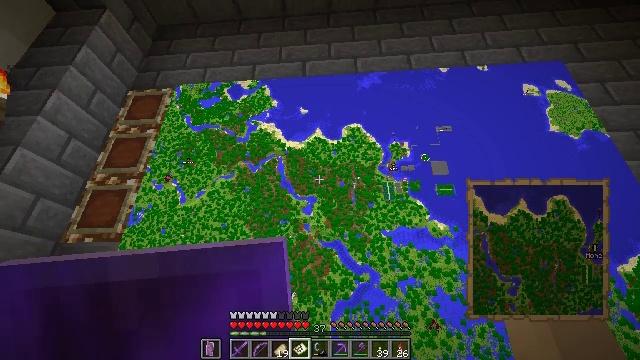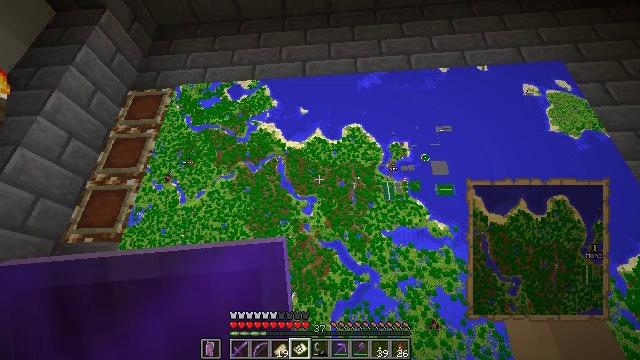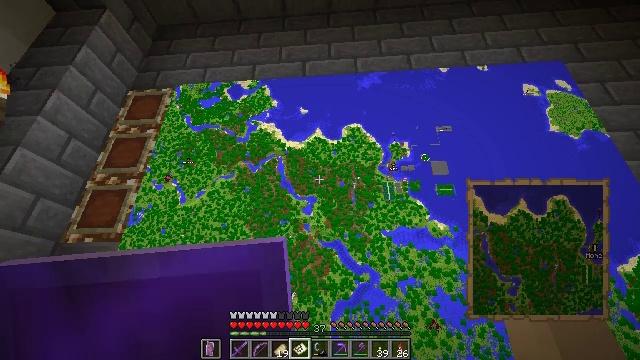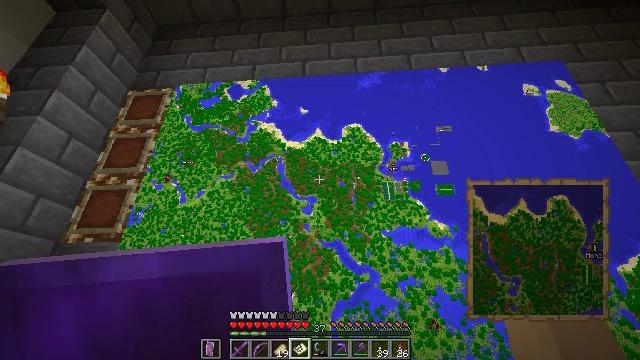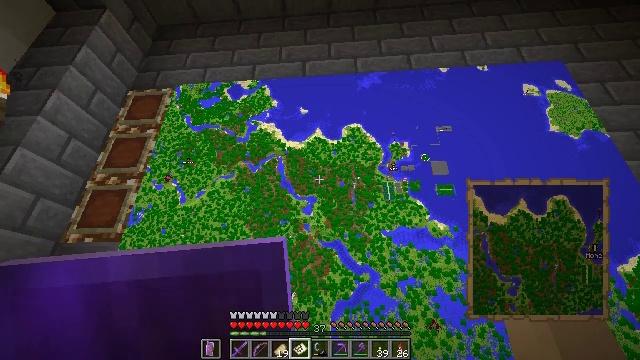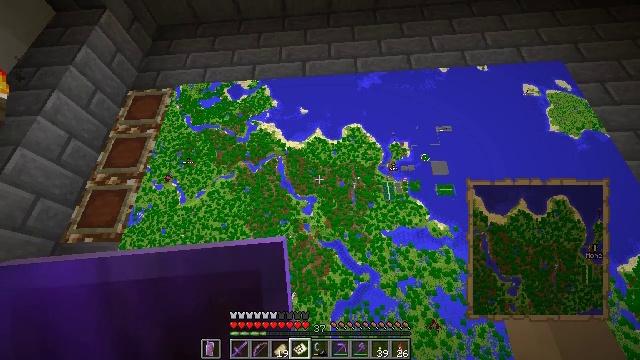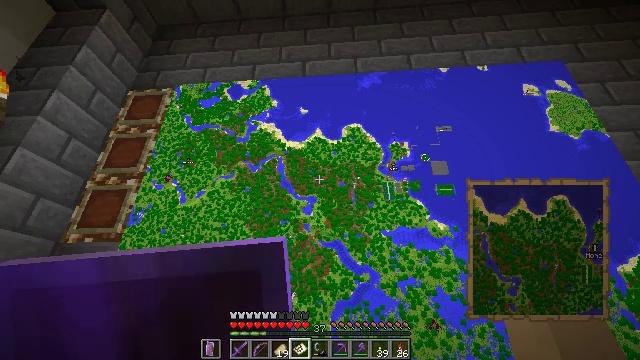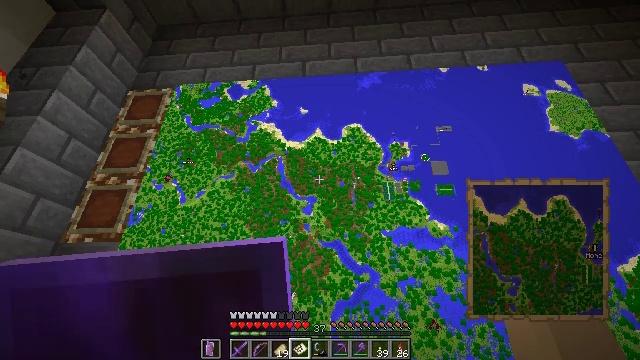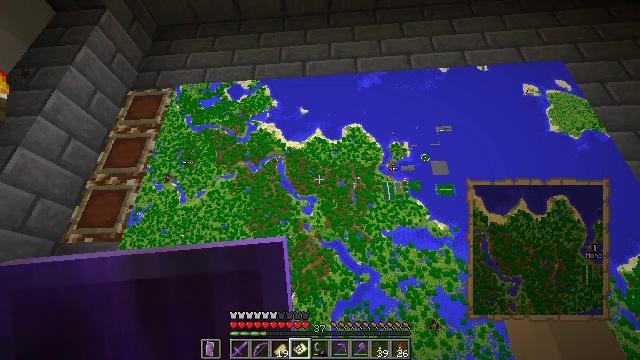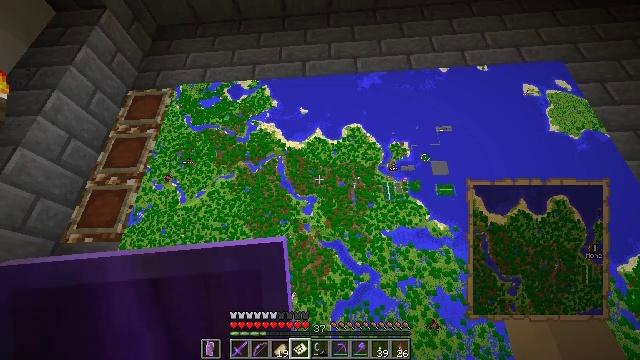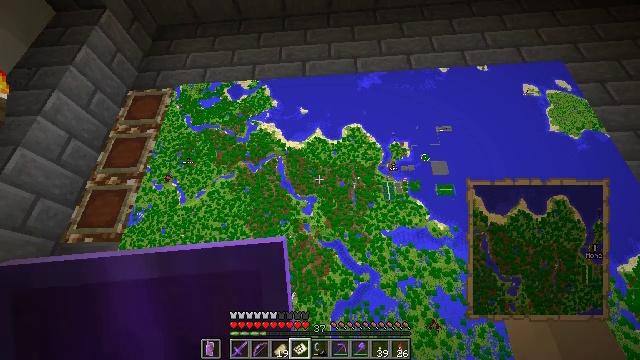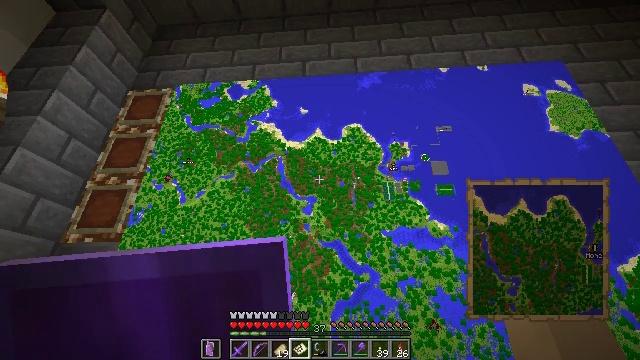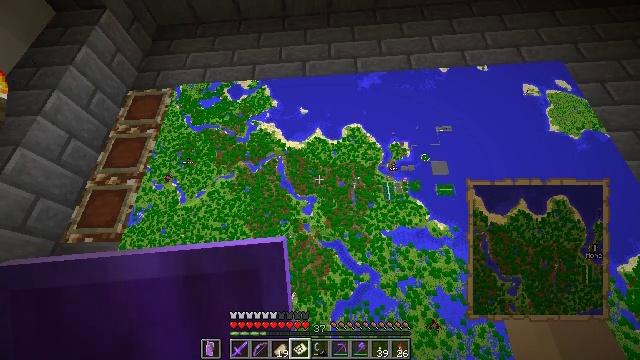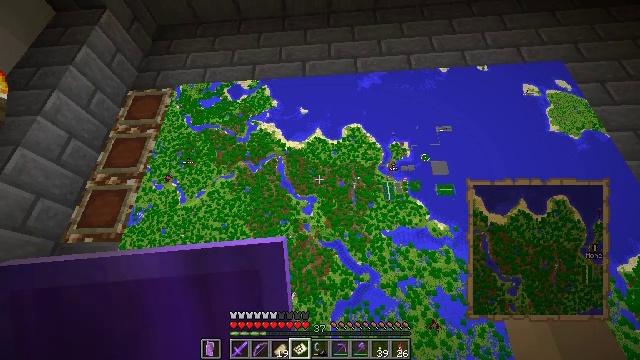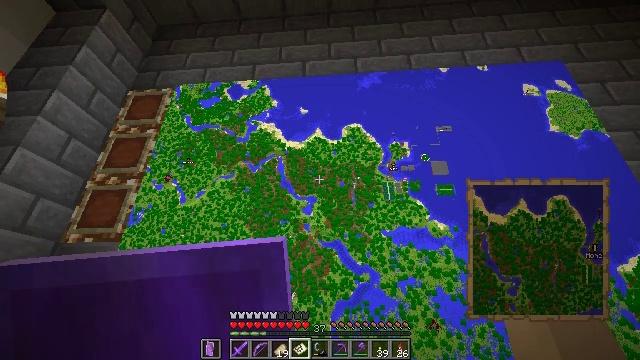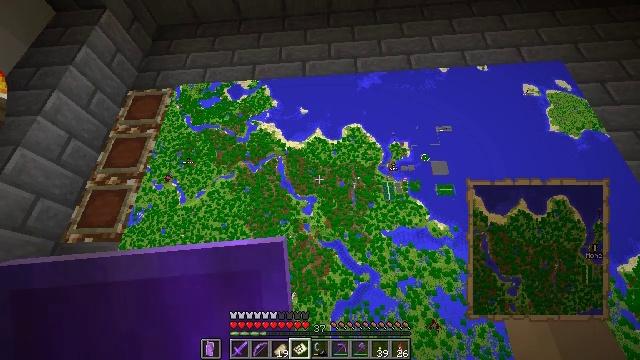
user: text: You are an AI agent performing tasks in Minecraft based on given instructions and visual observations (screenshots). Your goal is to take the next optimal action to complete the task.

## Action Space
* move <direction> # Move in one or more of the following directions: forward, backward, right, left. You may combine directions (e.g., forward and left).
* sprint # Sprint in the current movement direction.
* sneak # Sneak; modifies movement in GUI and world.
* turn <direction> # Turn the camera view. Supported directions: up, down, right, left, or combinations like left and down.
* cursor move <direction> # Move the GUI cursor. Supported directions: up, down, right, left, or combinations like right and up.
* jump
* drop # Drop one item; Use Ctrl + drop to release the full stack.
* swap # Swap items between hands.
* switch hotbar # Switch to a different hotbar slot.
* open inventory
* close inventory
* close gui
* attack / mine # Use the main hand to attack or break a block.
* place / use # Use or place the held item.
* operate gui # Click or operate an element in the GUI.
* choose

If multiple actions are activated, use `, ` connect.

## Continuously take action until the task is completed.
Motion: motion action
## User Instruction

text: Combine materials to craft a filled map.
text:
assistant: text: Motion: no_op
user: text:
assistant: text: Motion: no_op
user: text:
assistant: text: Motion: no_op
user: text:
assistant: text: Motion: no_op
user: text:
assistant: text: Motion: no_op
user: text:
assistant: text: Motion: no_op
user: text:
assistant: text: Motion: no_op
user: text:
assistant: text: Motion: no_op
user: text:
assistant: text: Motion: no_op
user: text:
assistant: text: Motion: no_op
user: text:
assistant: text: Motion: no_op
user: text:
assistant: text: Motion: no_op
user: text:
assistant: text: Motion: no_op
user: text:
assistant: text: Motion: no_op
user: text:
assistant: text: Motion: no_op
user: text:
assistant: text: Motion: no_op
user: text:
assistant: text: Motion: no_op
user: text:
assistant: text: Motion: no_op
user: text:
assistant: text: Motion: no_op
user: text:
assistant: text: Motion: no_op
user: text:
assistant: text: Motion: no_op
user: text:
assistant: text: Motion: no_op
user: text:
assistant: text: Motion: no_op
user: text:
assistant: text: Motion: no_op
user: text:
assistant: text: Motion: no_op
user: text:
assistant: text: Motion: no_op
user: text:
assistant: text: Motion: no_op
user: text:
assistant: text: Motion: no_op
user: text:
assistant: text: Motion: no_op
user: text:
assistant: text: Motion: no_op